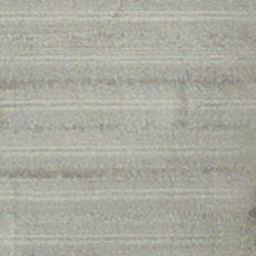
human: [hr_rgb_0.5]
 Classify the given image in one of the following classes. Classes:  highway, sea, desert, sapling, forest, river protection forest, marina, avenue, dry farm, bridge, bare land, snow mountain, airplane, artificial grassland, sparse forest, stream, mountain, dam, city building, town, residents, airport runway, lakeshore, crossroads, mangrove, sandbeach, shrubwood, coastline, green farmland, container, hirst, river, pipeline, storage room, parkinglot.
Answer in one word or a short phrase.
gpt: dry farm